Question: I'm trying to get one section from an image.
Instead of the entire 4 squares.

So in short, I wan't to get a 64 x 64 pixel sized rectangle from a base image.
How should I go about this?
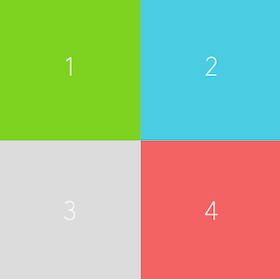
Answer: You may try like this:
'''
BufferedImage img= ImageIO.read(new File("image.png"));
final int w= 10;
final int h= 10;
final int rows = 5;
final int cols = 5;
BufferedImage[] tile= new BufferedImage[rows * cols];
for (int i = 0; i < rows; i++)
{
for (int j = 0; j < cols; j++)
{
tile[(i * cols) + j] = img.getSubimage(
j * w,
i * h,
w,
h
);
}
}
'''
You may check the <URL>